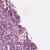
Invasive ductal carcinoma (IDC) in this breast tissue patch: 0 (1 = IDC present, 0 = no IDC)